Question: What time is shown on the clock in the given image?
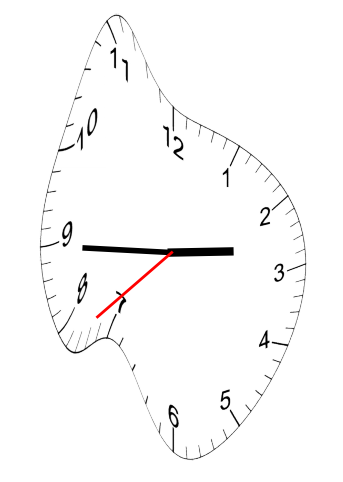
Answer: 02:44:38